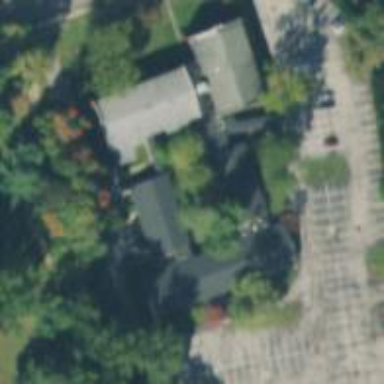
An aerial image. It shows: Clinic.